Question: I was trying to create a login form in django using crispy forms. During login authentication I have two fields: and . but in browser it only showing password field, and have following error:
Django version is 1.7
'''
WARNING:root:Could not resolve form field 'email_id'.
Traceback (most recent call last):
File "/usr/local/lib/python2.7/dist-packages/crispy_forms/utils.py", line 74, in render_field
field_instance = form.fields[field]
KeyError: u'email_id'
'''
The snapshot of the webpage being rendered is :

The model of the User for which I am trying to login is :
'''
class User(models.Model):
user_id = models.AutoField(primary_key=True)
title_id = models.ForeignKey('Title')
first_name = models.CharField(max_length=100)
middle_name = models.CharField(max_length=100)
last_name = models.CharField(max_length=100)
username = models.CharField(max_length=100, unique=True, default='')
password = models.CharField(max_length=100) # will be changed according to hash used
mobile_number = models.CharField(max_length=10)
alternate_number = models.CharField(max_length=10)
email_id = models.EmailField()
date_of_birth = models.DateField()
profession_id = models.ForeignKey('Profession')
house_no = models.CharField(max_length=100)
city_id = models.ForeignKey('City')
country_id = models.ForeignKey('Country')
state_id = models.ForeignKey('State')
locality_id = models.ForeignKey('Locality')
'''
The class for login in the file is:
'''
class LoginView(generic.FormView):
form_class = LoginForm
success_url = reverse_lazy('profile')
template_name = 'login.html'
#model = User
def form_valid(self, form):
email_id = form.cleaned_data['email_id']
password = form.cleaned_data['password']
user = authenticate(email_id=email_id, password=password)
if user is not None and user.is_active:
login(self.request, user)
return super(LoginView, self).form_valid(form)
else:
return self.form_invalid(form)
'''
The class for login form in is:
'''
class LoginForm(AuthenticationForm):
def __init__(self, *args, **kwargs):
super(LoginForm, self).__init__(*args, **kwargs)
self.helper = FormHelper()
self.helper.layout = Layout(
'email_id',
'password',
ButtonHolder(
Submit('login', 'Login', css_class= 'btn-primary')
)
)
'''
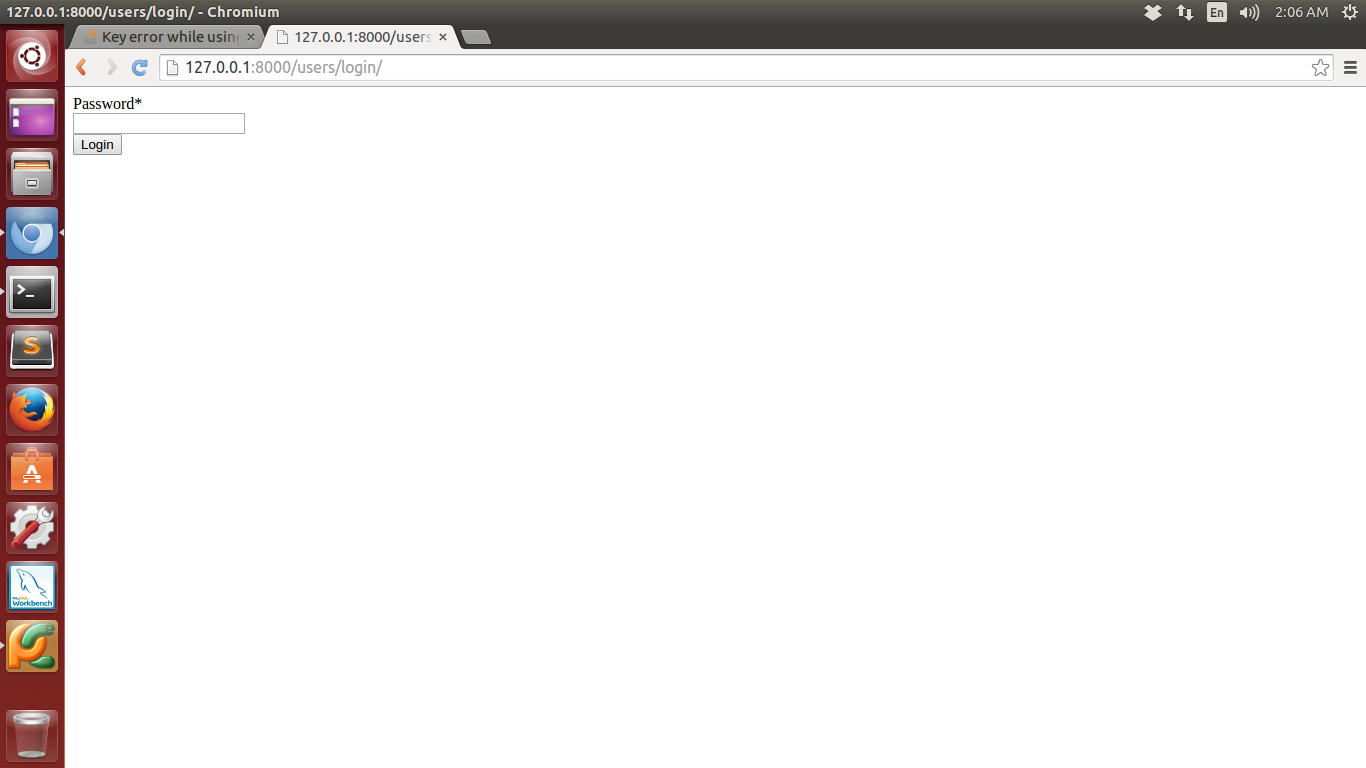
Answer: From what I can see (I am taking an educated guess, as you have not included your imports anywhere), you're using 'django.contrib.auth.forms.AuthenticationForm' as the parent class for your 'LoginForm' class, which is being used in 'LoginView'.
The only two fields on the 'AuthenticationForm' class are 'username' and 'password', but you are trying to access an 'email_id' field in your 'Layout' object in 'LoginForm.__init__'. This will not work, because there is no field named 'email_id' to access.
The 'password' field happens to show up on your page because there is a 'password' field on 'AuthenticationForm', but if you're wanting to add 'email_id' then you will need to either:
- 'email_id''LoginForm'- 'ModelForm''User'- <URL>
I am not sure whether you are trying to create a custom user model or not, but since you seem to be using the 'django.contrib.auth.authenticate' function in your view (again, an educated guess, as there are no imports) then it seems that you're not following the correct pattern.